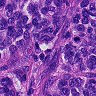
Metastatic tissue present: yes